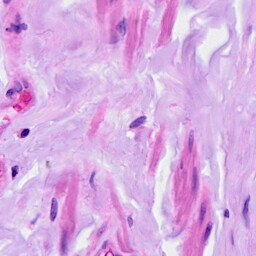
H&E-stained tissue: Ovarian